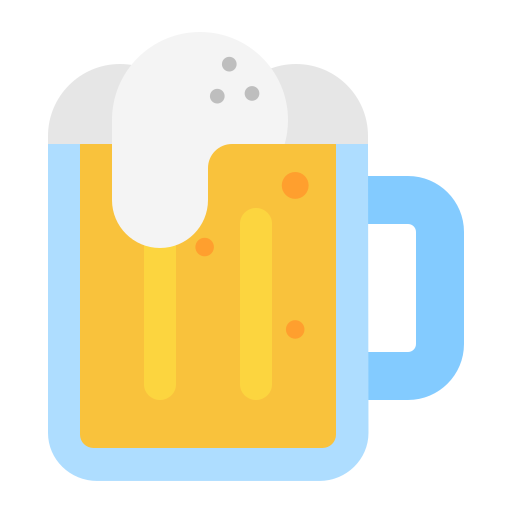
beer mug flat